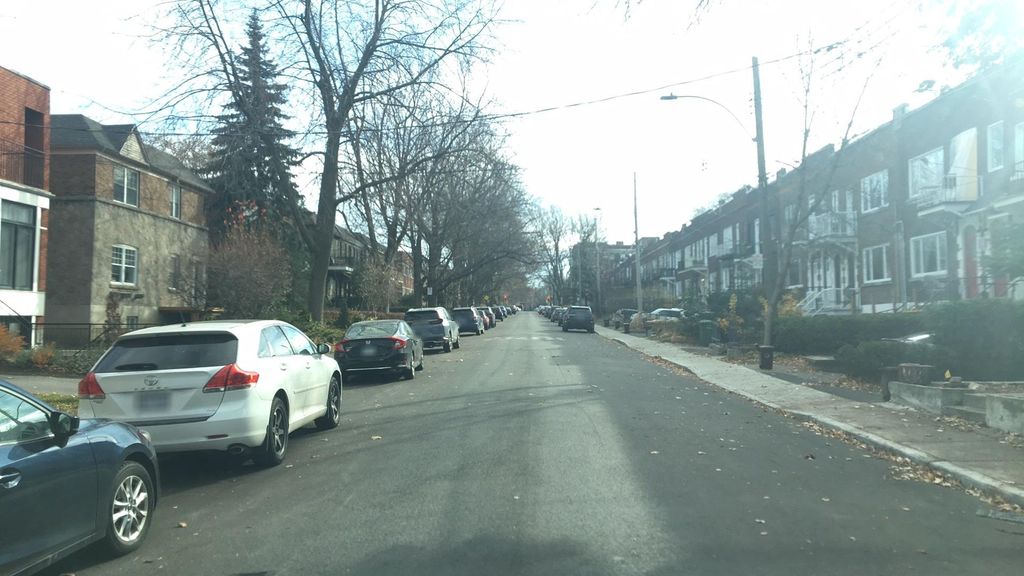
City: montreal